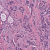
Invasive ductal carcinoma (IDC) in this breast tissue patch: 1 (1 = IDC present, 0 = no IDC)